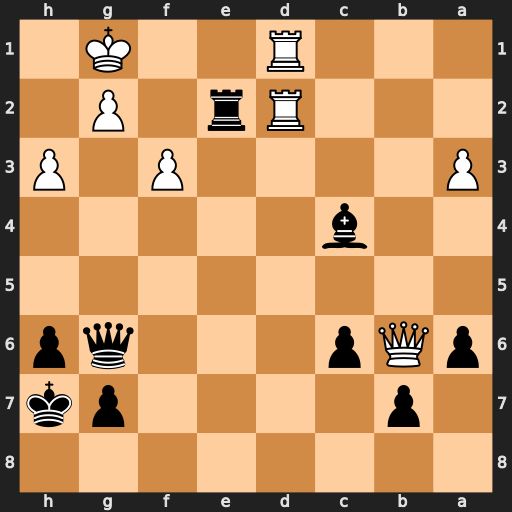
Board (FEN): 8/1p4pk/pQp3qp/8/2b5/P4P1P/3Rr1P1/3R2K1
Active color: b
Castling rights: -
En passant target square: -
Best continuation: Qxg2#